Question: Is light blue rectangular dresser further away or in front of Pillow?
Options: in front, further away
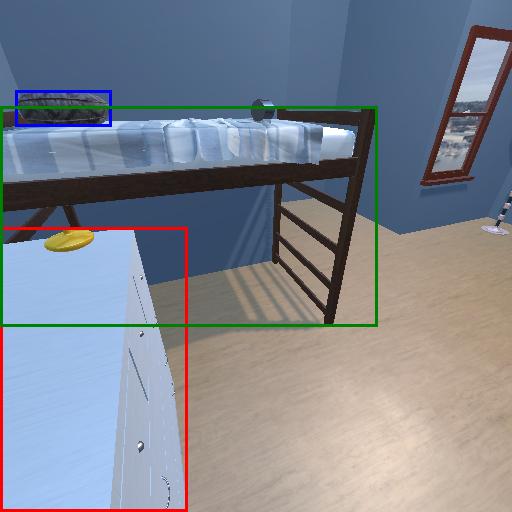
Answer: in front